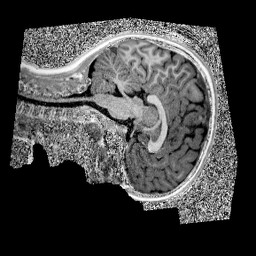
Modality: UNIT1
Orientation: sagittal
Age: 10
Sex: male
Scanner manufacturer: siemens
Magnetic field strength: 3 T
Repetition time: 4 s
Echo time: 0.00299 s